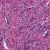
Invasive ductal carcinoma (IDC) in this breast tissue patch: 1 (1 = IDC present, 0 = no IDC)